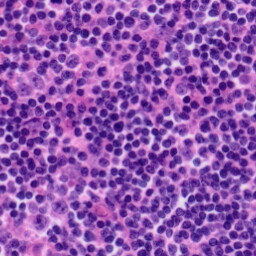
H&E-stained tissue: Tonsil